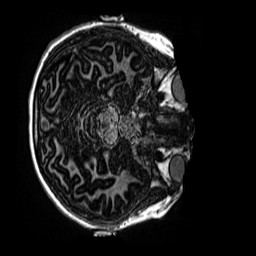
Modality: MP2RAGE
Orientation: axial
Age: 10
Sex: female
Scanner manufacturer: siemens
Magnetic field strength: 3 T
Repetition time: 4 s
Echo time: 0.00299 s